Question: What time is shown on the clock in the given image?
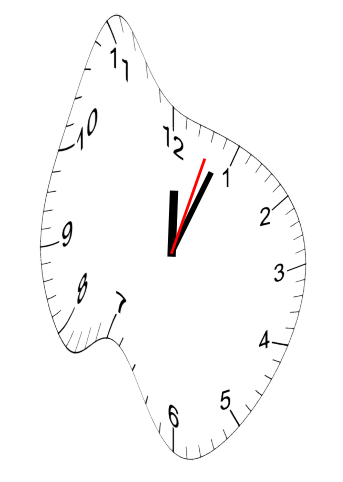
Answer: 12:04:03